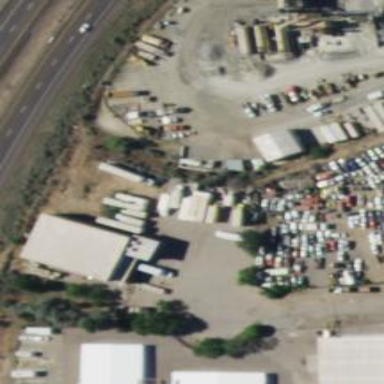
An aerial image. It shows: Scrap yard situated in industrial area.